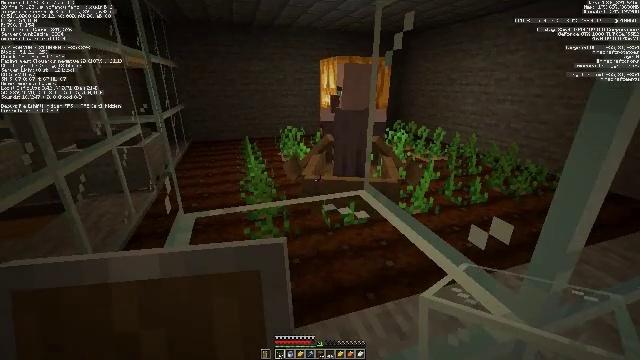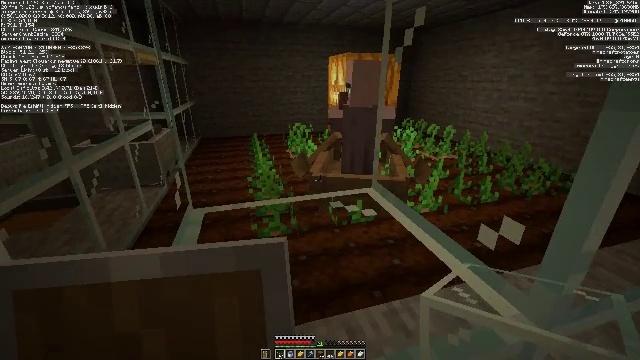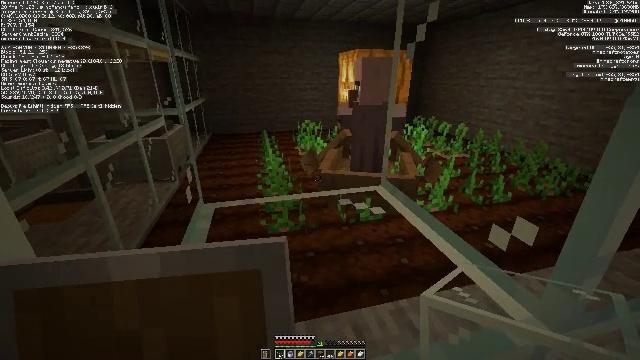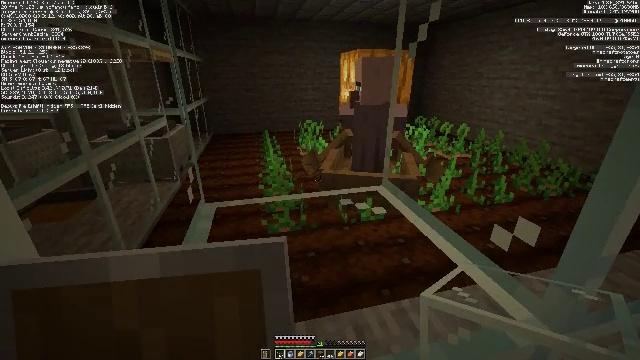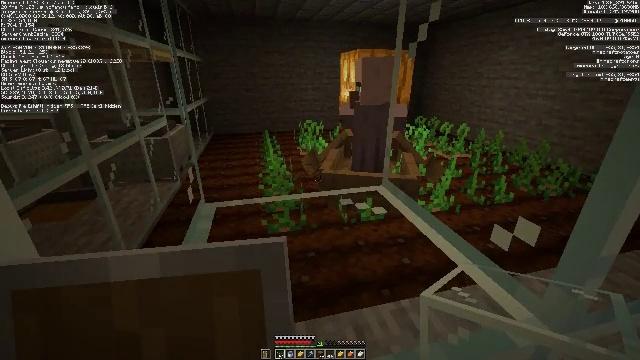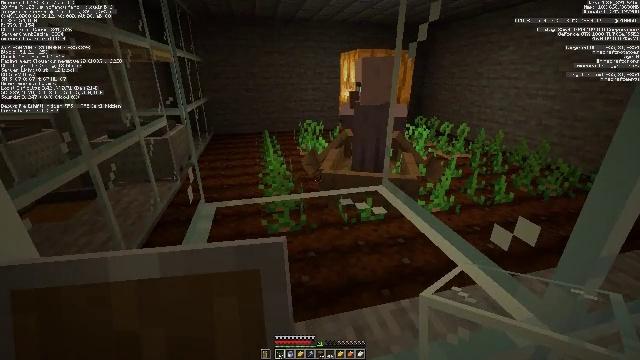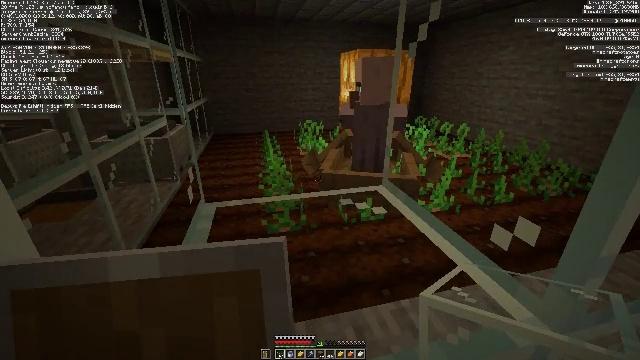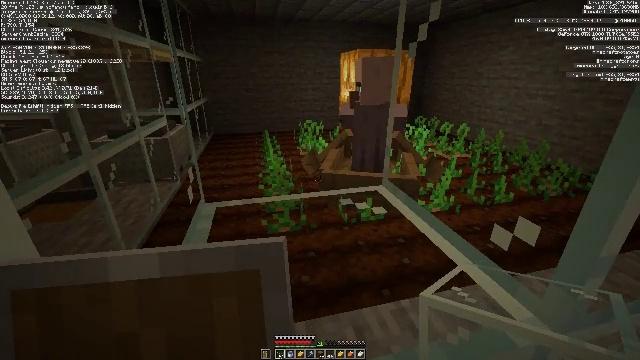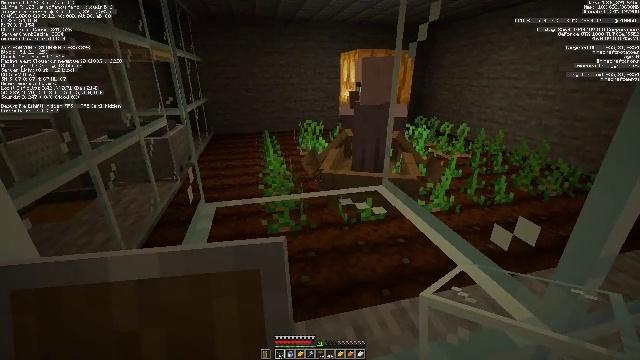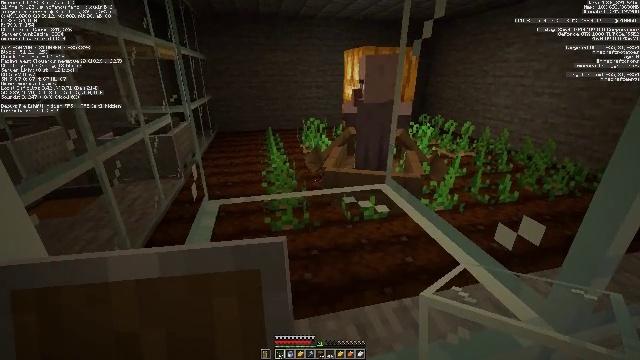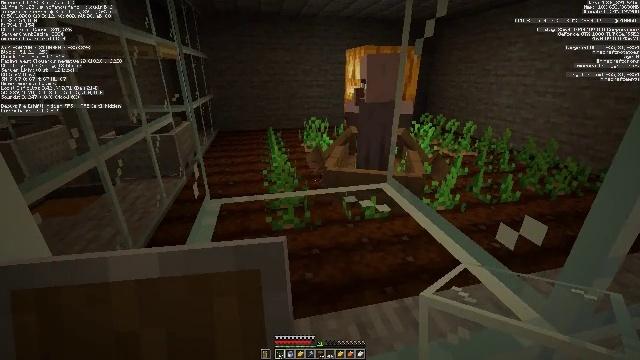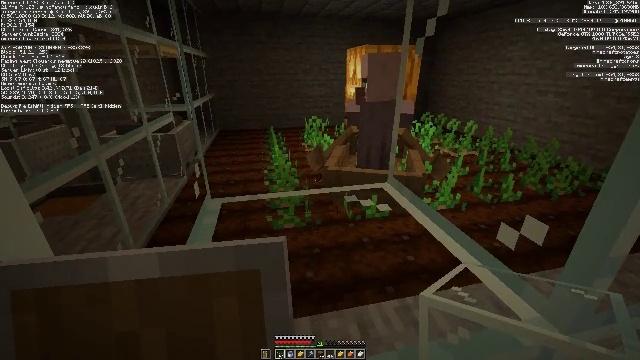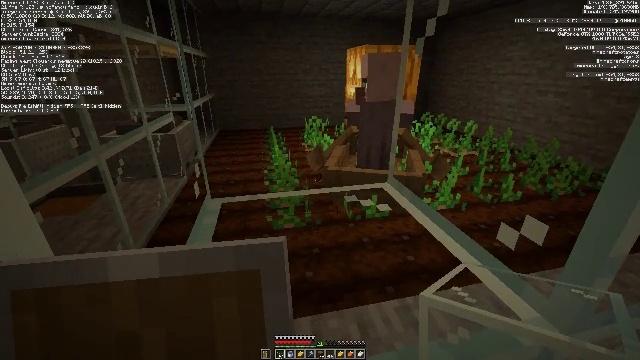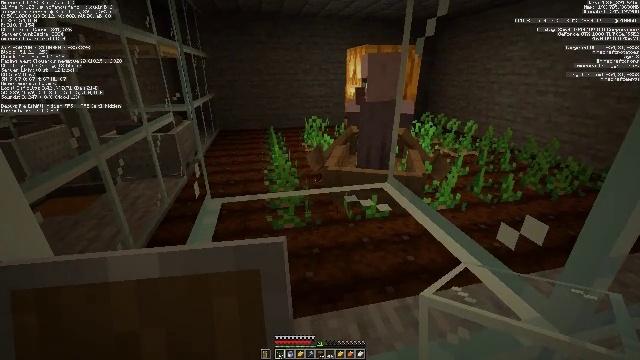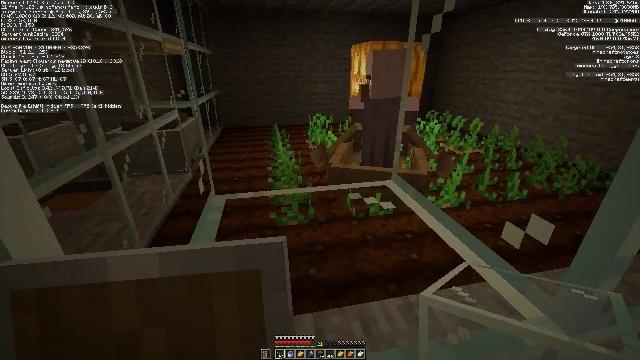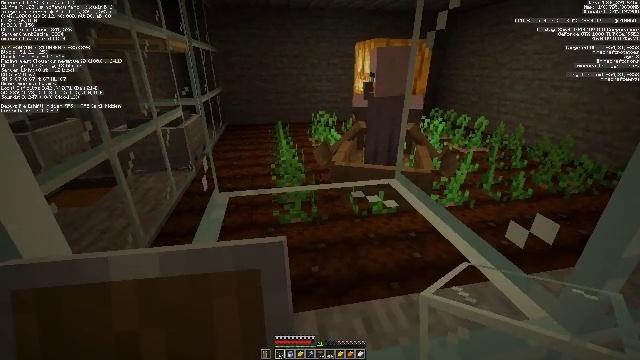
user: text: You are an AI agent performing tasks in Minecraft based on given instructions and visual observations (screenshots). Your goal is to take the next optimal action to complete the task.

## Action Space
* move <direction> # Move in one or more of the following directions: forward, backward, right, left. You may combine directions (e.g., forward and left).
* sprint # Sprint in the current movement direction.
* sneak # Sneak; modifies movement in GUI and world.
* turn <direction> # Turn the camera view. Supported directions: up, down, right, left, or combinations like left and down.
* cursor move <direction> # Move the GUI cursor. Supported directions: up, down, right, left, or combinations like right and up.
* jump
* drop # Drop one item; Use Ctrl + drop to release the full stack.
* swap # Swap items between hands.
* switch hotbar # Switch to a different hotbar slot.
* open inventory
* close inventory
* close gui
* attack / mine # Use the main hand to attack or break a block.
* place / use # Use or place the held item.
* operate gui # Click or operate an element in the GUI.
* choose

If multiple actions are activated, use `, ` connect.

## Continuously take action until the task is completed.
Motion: motion action
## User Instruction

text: Collect potatoes from the garden.
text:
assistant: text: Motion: turn left
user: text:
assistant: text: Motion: turn left
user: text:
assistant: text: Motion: no_op
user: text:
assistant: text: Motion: no_op
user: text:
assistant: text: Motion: no_op
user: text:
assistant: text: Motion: no_op
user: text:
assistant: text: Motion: no_op
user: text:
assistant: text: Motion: no_op
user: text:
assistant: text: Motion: no_op
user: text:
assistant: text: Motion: no_op
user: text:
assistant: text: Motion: no_op
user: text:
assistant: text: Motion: no_op
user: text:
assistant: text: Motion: no_op
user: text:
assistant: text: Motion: no_op
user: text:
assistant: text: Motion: no_op
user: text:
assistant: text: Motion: no_op
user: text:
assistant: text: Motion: no_op
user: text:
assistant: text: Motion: no_op
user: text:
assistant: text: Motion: turn left and down
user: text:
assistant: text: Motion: no_op
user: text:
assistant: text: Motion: no_op
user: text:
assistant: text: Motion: no_op
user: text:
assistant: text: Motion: no_op
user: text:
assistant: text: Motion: no_op
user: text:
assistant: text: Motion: no_op
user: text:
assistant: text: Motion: no_op
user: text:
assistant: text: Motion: no_op
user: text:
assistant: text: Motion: no_op
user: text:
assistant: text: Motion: turn right and up
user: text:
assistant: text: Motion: turn right and up